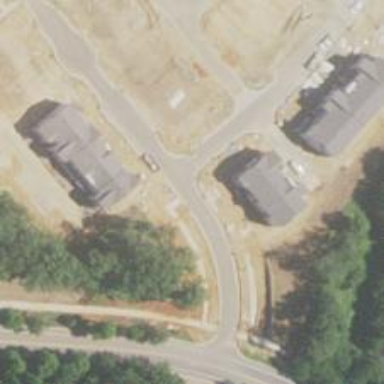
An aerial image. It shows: Unmarked road crossing.